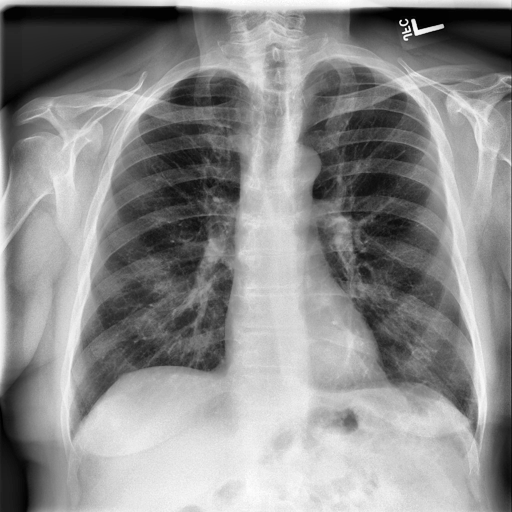
Finding: NORMAL